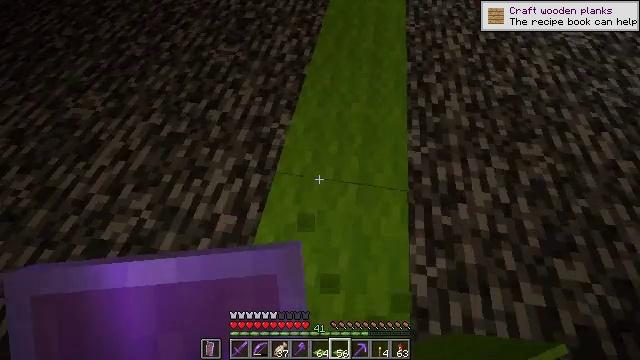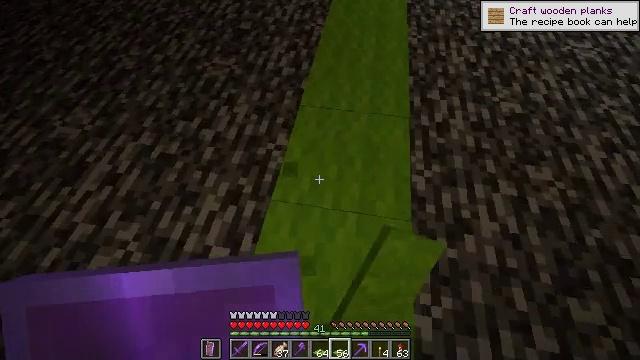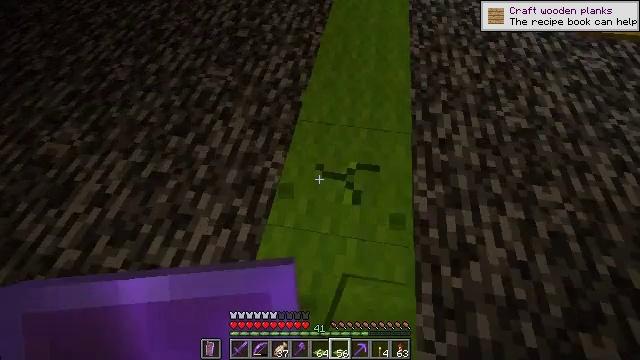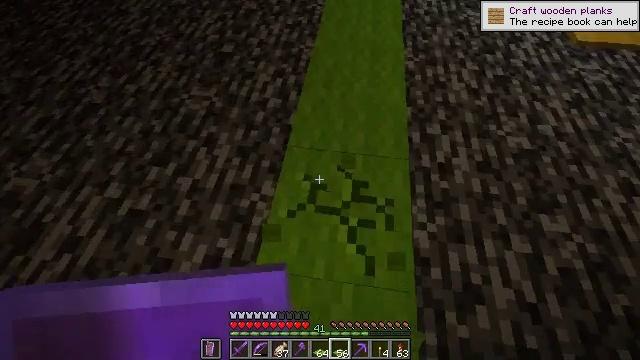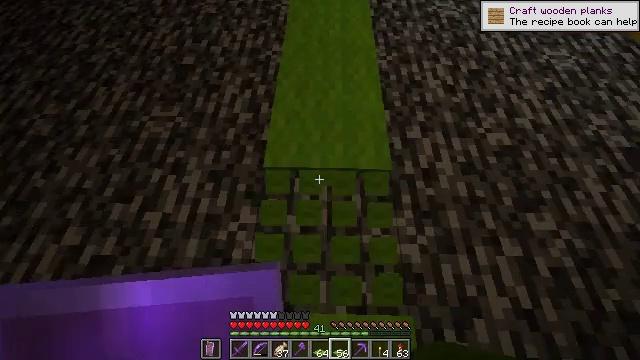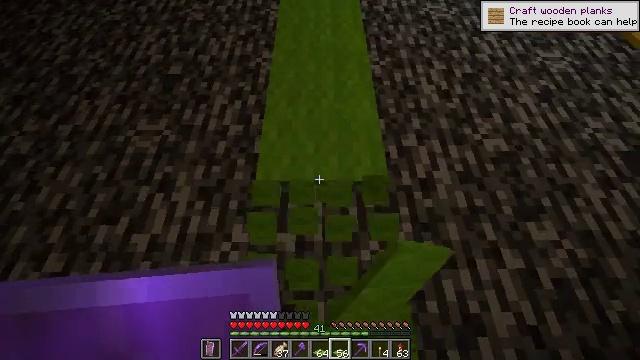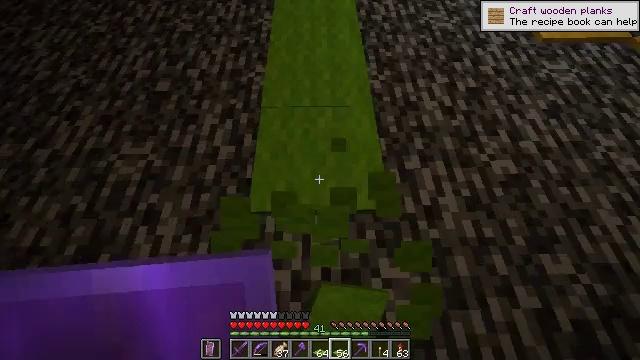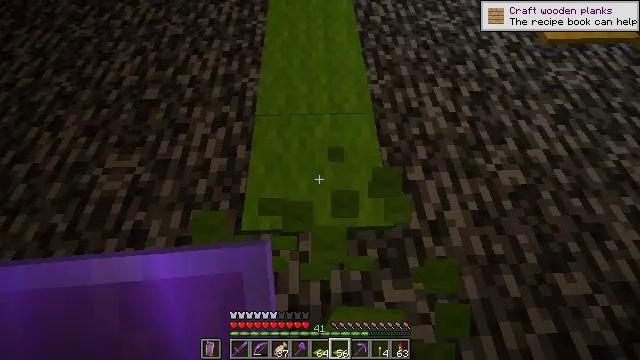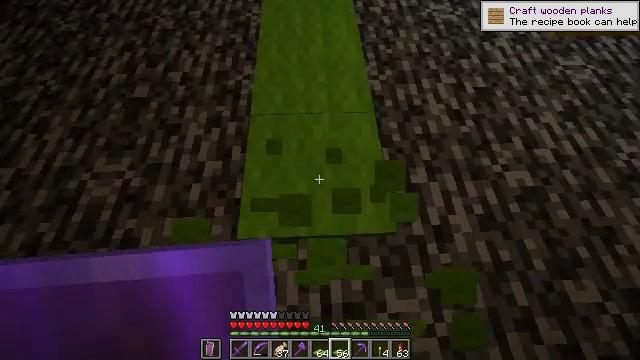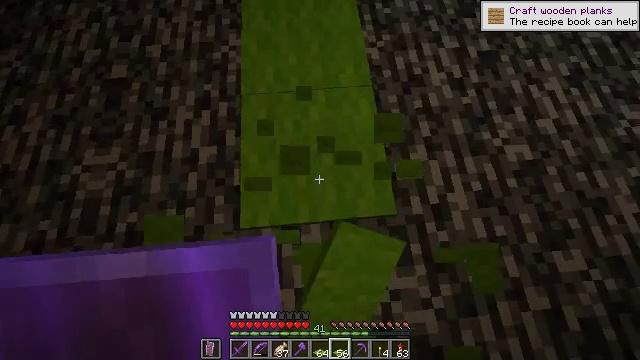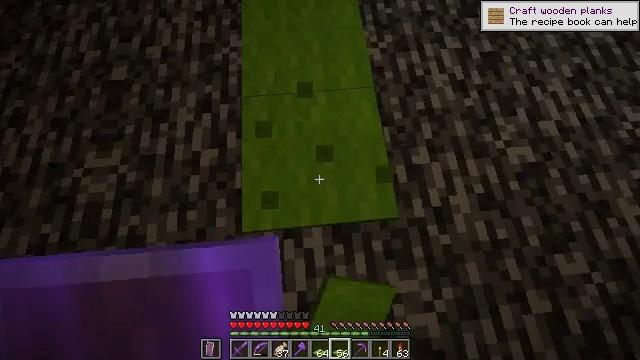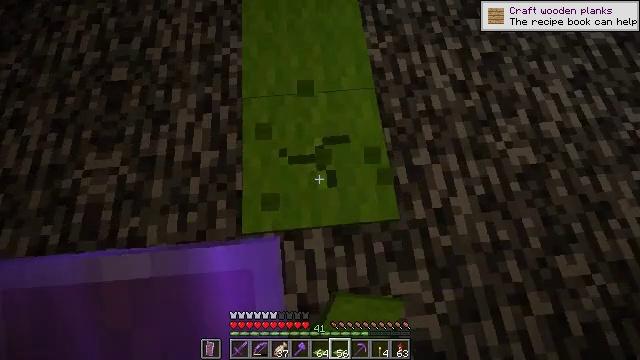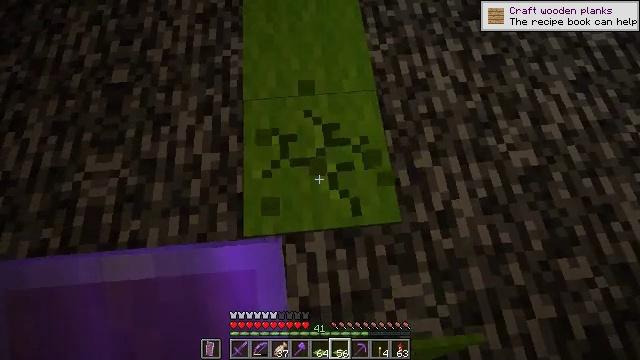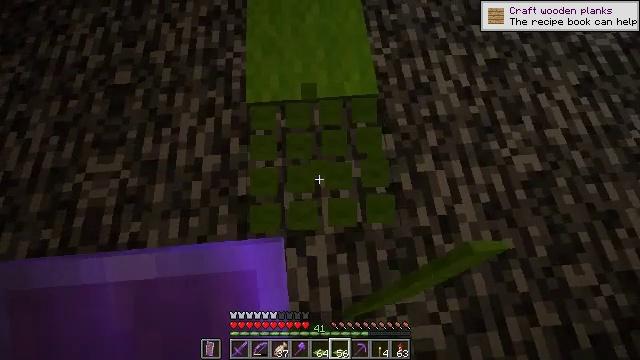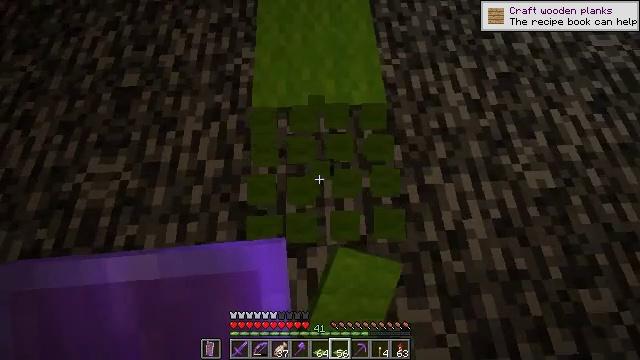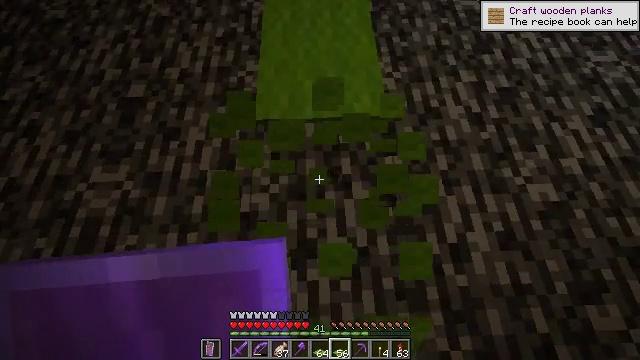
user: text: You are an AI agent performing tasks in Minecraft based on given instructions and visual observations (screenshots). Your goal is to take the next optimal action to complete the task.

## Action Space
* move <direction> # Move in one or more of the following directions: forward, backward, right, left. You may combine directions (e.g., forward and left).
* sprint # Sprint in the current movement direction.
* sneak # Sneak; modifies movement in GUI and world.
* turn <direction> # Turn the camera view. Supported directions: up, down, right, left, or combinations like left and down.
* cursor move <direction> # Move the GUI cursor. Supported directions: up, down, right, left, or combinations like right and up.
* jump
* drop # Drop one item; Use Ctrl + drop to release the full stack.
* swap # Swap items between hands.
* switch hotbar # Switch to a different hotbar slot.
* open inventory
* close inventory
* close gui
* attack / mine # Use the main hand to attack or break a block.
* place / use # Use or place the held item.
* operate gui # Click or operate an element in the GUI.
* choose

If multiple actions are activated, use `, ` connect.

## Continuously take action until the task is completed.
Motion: motion action
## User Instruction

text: Dig the lime carpet up.
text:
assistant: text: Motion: move forward, attack / mine
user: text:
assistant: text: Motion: move forward, attack / mine
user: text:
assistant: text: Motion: move forward, turn right, attack / mine
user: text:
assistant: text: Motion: move forward, turn right and down, attack / mine
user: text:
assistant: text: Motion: move forward, turn right, attack / mine
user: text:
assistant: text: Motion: move forward, attack / mine
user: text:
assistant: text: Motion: move forward, attack / mine
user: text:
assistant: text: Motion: turn down, attack / mine
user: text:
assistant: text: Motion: turn right and down, attack / mine
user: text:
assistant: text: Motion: attack / mine
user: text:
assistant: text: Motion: attack / mine
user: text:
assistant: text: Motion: attack / mine
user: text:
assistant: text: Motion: attack / mine
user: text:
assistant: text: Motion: turn left and up, attack / mine
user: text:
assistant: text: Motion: turn up, attack / mine
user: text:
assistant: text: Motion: turn left and up, attack / mine
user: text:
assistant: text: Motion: move forward, turn up, attack / mine
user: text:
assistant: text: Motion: move forward, attack / mine
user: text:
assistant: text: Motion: move forward, attack / mine
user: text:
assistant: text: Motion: move forward, attack / mine
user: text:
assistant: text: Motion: move forward, attack / mine
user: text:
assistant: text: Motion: attack / mine
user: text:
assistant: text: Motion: attack / mine
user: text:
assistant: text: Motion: turn left, attack / mine
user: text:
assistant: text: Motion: move forward, turn left and up, attack / mine
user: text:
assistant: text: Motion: move forward, turn left, attack / mine
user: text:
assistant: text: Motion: move forward, attack / mine
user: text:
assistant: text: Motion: move forward, attack / mine
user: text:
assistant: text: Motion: move forward, attack / mine
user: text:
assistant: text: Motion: attack / mine